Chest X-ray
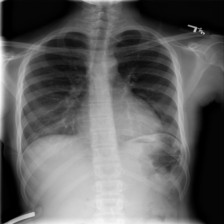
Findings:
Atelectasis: negative
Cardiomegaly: negative
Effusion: negative
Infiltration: negative
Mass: negative
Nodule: negative
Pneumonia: negative
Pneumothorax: negative
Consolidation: negative
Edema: negative
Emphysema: negative
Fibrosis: negative
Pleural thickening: negative
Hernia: negative